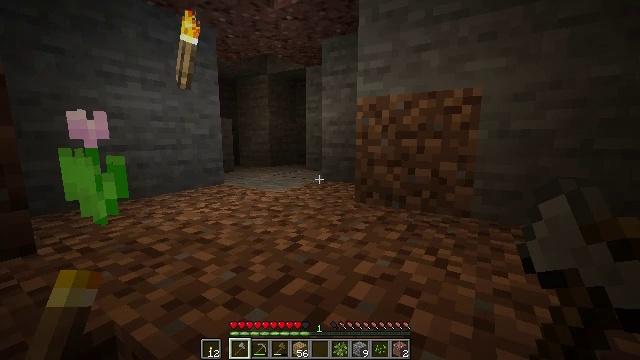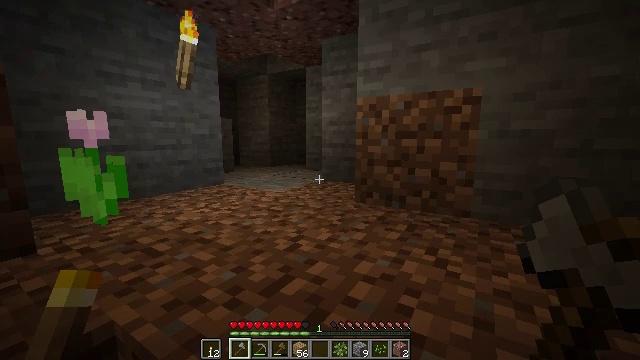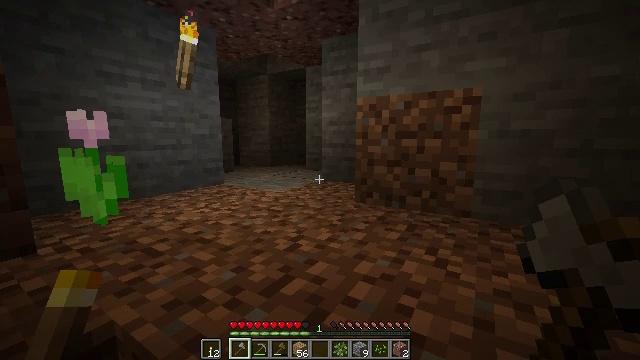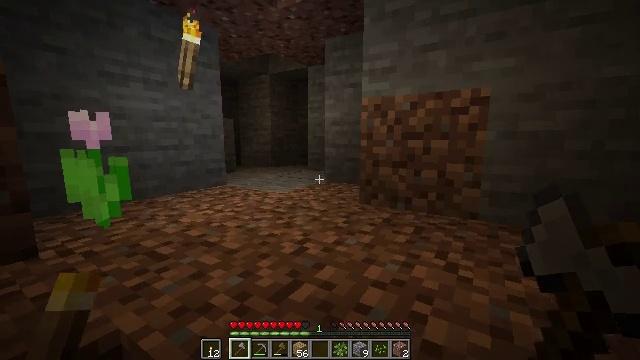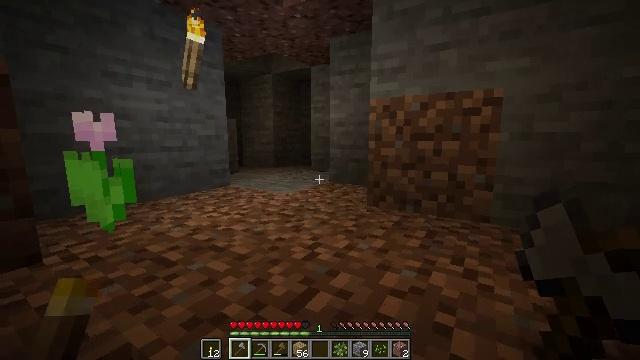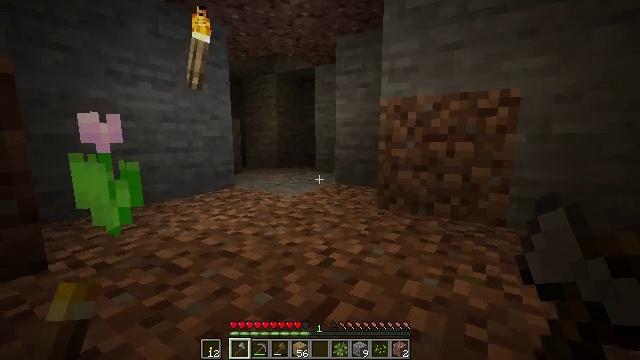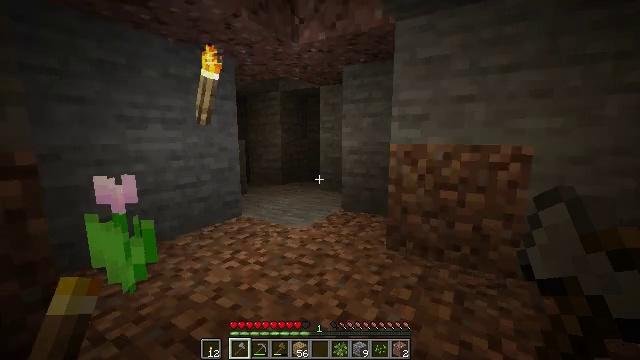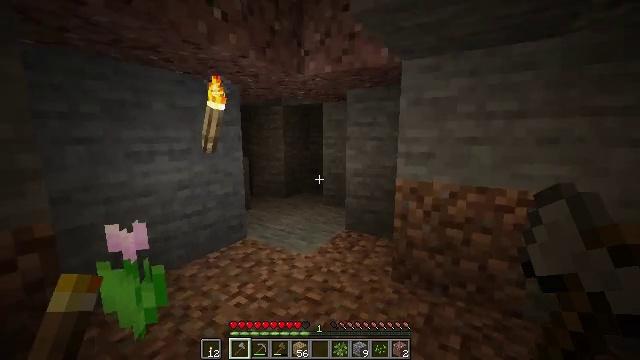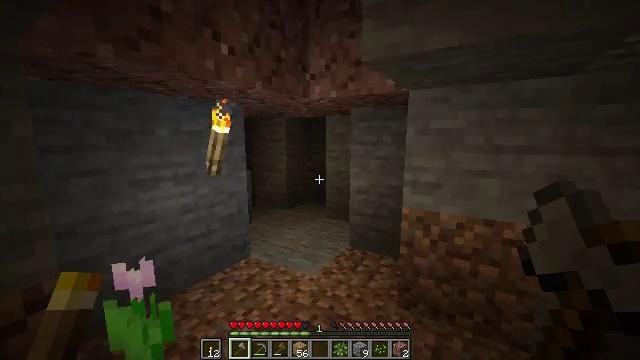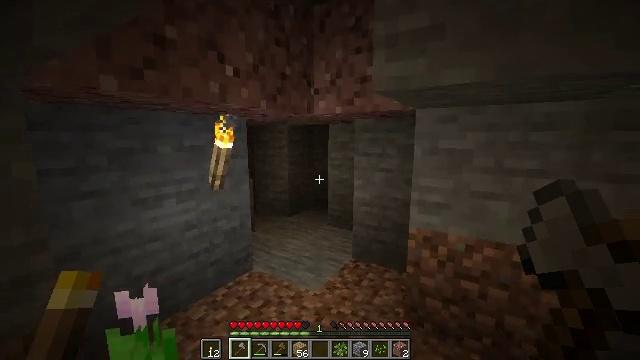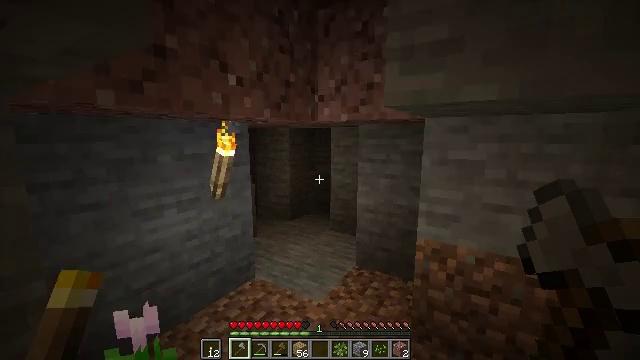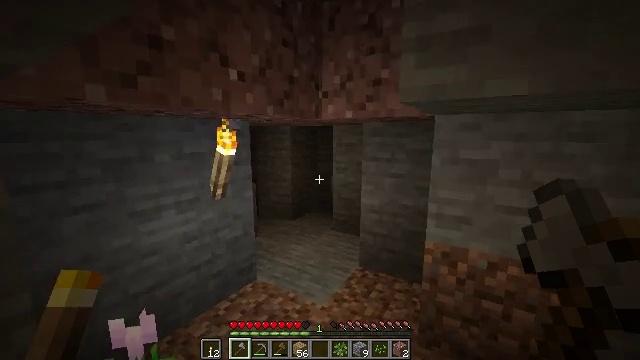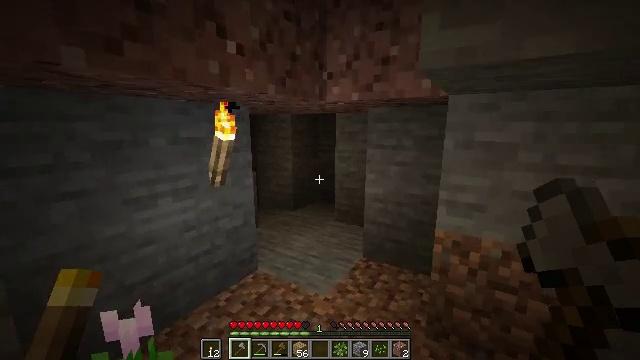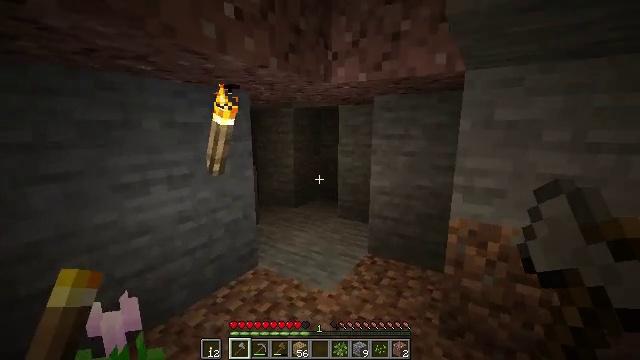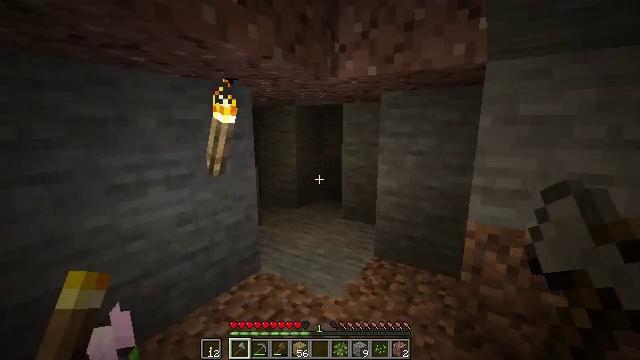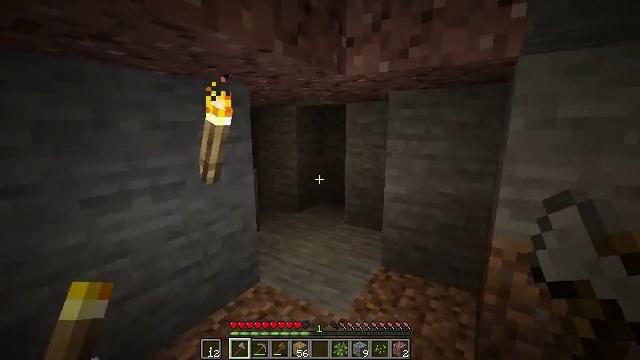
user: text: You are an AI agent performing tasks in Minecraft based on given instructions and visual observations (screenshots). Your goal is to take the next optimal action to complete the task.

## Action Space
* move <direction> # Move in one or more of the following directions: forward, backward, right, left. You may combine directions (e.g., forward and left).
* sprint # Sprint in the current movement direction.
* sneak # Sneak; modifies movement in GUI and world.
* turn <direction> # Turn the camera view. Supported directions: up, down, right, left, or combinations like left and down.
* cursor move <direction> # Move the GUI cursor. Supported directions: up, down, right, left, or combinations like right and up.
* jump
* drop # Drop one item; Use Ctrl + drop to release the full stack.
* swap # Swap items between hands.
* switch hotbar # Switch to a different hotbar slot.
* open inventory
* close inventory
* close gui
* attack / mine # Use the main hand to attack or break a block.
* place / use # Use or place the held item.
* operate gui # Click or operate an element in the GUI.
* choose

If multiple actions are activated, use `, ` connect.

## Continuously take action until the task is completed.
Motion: motion action
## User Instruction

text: Create a torch using the crafting grid.
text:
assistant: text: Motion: no_op
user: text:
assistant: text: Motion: move forward
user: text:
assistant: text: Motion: move forward
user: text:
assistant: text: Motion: move forward
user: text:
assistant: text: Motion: move forward, jump
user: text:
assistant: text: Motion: move forward, jump
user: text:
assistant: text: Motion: move forward, jump
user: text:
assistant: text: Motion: move forward, jump
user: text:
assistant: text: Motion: move forward, jump
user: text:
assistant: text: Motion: move forward, jump
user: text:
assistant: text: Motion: move forward
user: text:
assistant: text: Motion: move forward, turn down
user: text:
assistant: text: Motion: move forward
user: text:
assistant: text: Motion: move forward
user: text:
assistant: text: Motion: move forward
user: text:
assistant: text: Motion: move forward
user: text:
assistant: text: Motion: move forward
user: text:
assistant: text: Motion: move forward
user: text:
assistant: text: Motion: move forward
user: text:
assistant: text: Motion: move forward
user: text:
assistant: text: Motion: move forward, attack / mine
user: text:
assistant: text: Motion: move forward
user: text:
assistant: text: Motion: move forward
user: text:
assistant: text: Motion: move forward
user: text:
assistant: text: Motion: no_op
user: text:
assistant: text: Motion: no_op
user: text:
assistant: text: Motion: use / place
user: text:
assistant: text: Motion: no_op
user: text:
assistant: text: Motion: no_op
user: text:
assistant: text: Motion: no_op